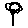
Label: flower